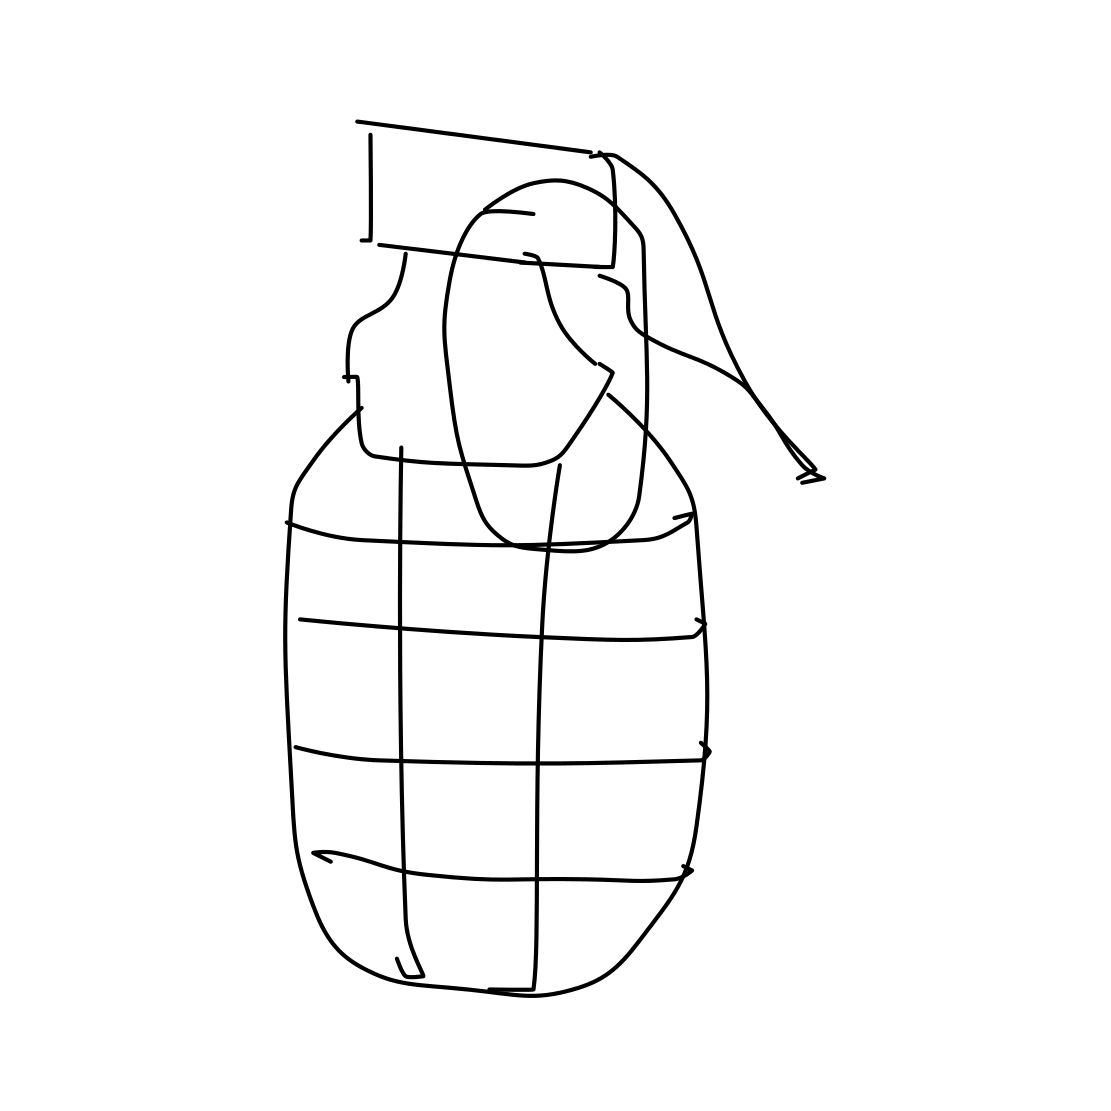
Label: grenade